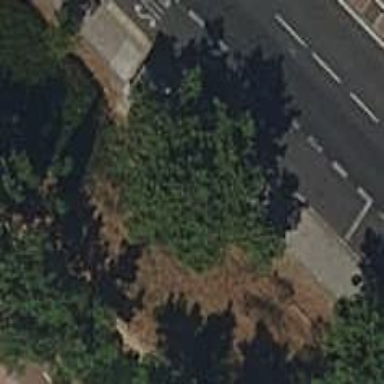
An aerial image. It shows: Bus stop with sheltered platform for public transport.